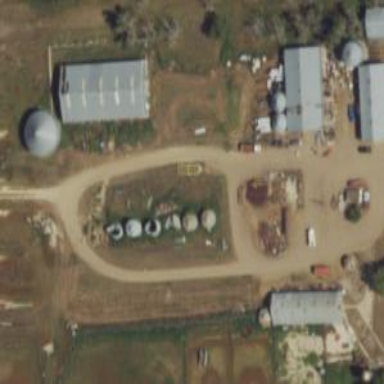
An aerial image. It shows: Silo.